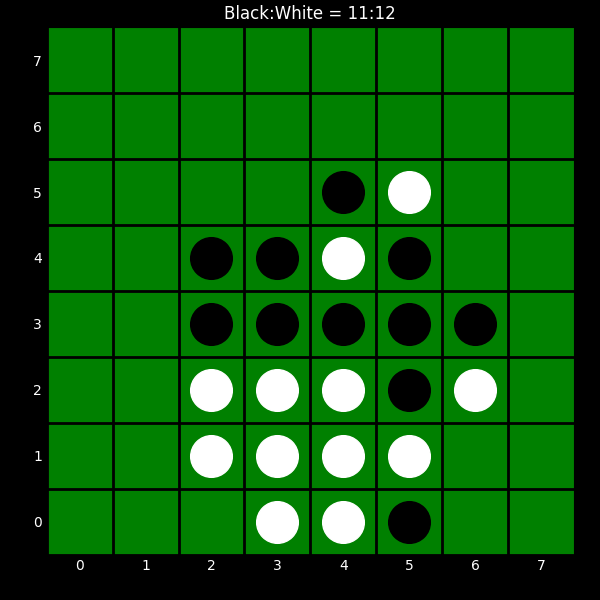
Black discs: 11
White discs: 12